Question: I am making small android app and in every page my font looks like this :

This is just snippet of screen shot. You can see white colour around letters and I didn't put any of CSS rules for that. It may look like it is ok now but it is realy hard to read on phone. Can I somehow overwrite this rule or have to completly remove it? I am using latest versions of PhoneGap and jquery mobile.
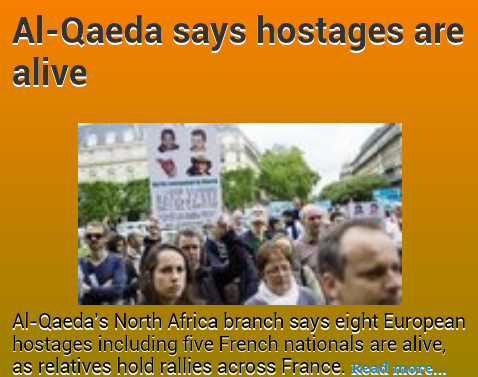
Answer: This is caused by 'text-shadow' property of CSS which jQM uses extensively. You will have to add these lines after you include jQM's css in a 'style' tag or something :
'''
<link rel="stylesheet" href="http://code.jquery.com/mobile/1.2.0/jquery.mobile-1.2.0.min.css">
<style type="text/css">
body .ui-body-c, body .ui-overlay-c { text-shadow:0 0 0; }
</style>
'''